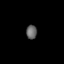
Tissue: lung
Cell type: Myeloid cells
Senescence score: 0.1584
Nuclear area (px): 147
Mean DAPI intensity: 101.143